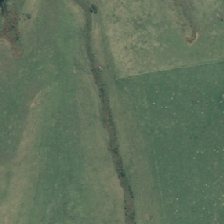
Land cover: shortrotation_cropland